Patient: sex M, age 59
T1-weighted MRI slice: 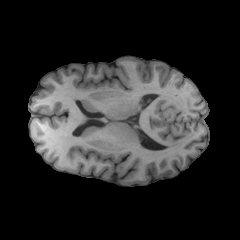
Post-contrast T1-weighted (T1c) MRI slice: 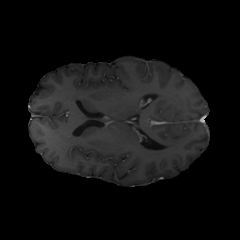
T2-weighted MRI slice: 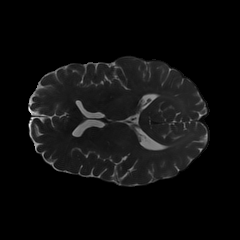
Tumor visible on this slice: no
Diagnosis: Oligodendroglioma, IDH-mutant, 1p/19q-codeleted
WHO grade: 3